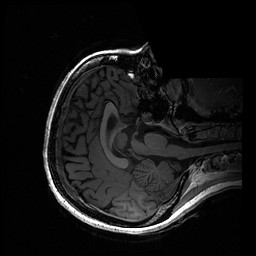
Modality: T1w
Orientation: axial